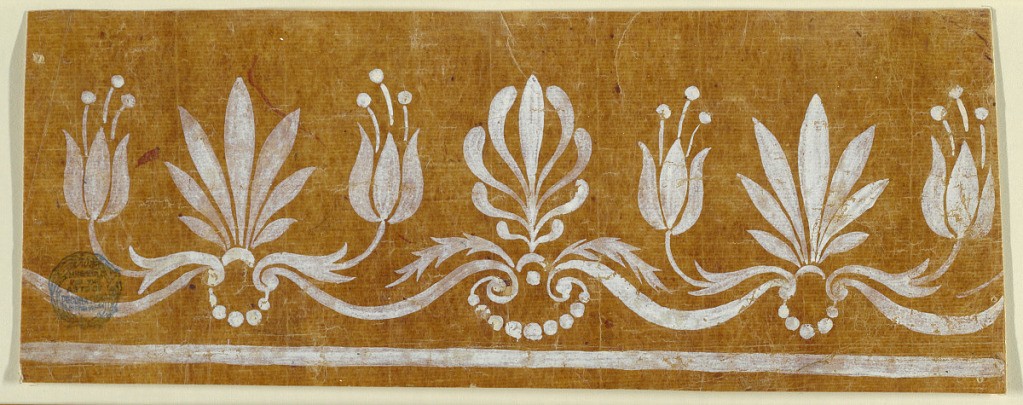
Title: Design for a Woven or Embroidered Horizontal Border of the "Fabrique de St. Ruf"
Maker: Fabrique de Saint Ruf, Lyon, France
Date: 1805-1815
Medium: Brush and gouache on glazed tracing paper
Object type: Drawing
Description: Crest border over a strip; it shows lead palmettes which are flanked by blossoms alternating with stylized palmettes.